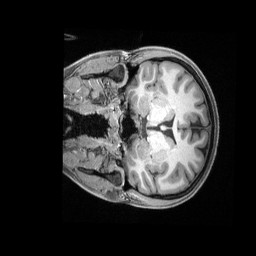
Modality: T1w
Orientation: coronal
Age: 23
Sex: male
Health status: healthy
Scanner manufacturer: siemens
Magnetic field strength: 3 T
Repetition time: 2.4 s
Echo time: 0.00228 s